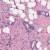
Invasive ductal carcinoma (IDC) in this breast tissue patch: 1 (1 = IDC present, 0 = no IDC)